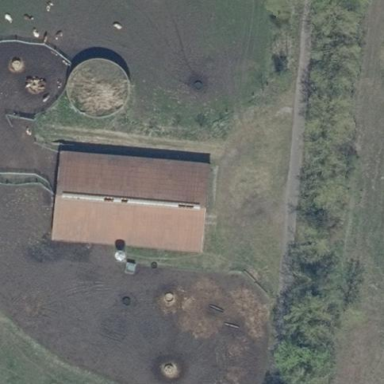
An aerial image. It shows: Farm auxiliary building.